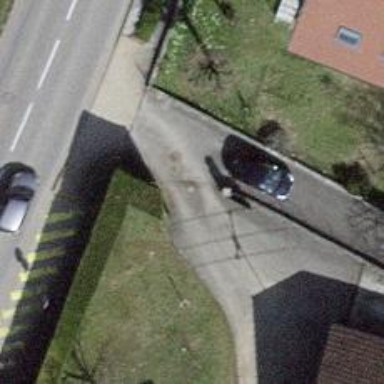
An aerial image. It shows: Gate.